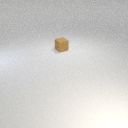
small brown rubber cube